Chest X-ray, AP view. Patient: 47 years old, sex M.
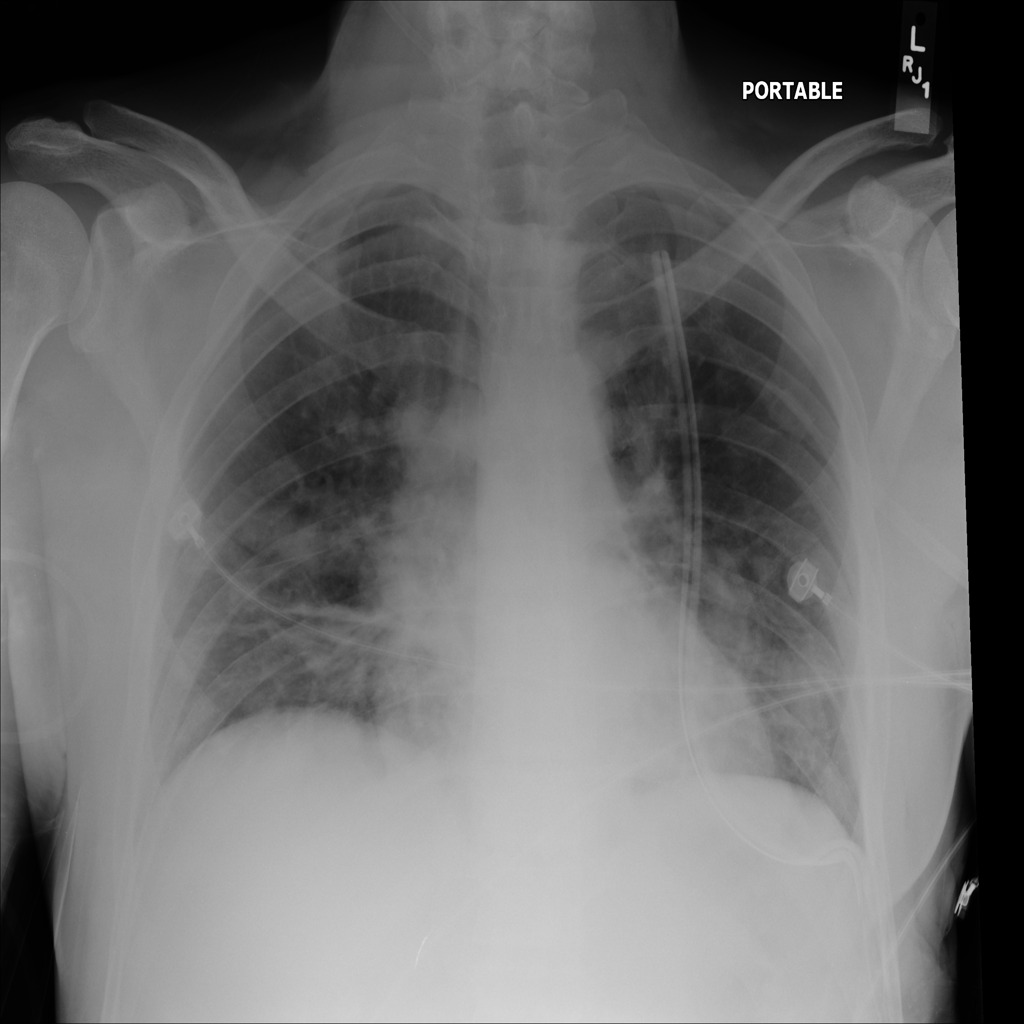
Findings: Nodule